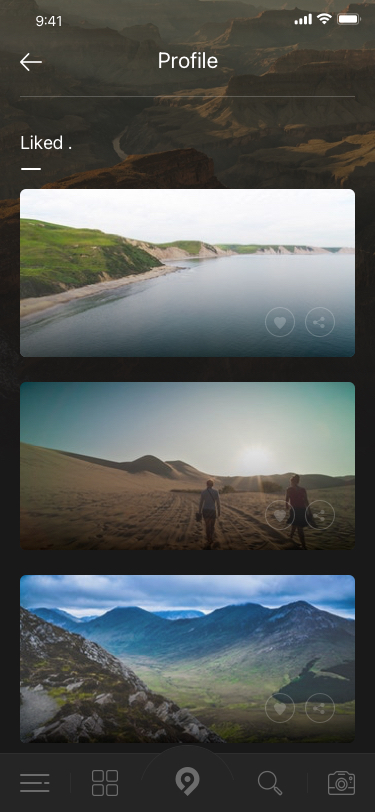
Text in this UI design:
Profile
Liked .